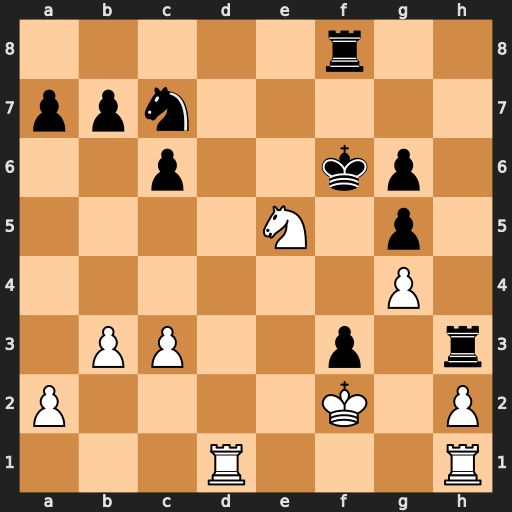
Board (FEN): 5r2/ppn5/2p2kp1/4N1p1/6P1/1PP2p1r/P4K1P/3R3R
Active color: w
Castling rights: -
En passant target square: -
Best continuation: Nd7+ Kg7 Nxf8